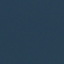
Land use / land cover class: SeaLake